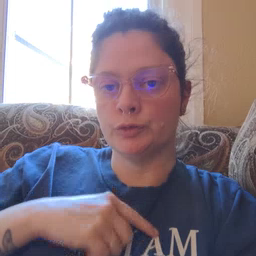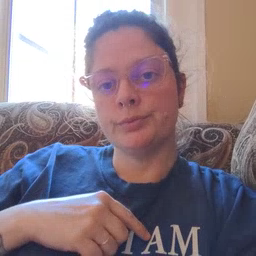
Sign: frog